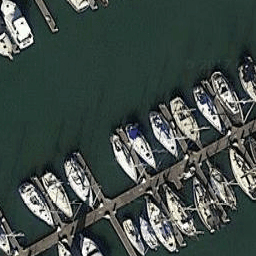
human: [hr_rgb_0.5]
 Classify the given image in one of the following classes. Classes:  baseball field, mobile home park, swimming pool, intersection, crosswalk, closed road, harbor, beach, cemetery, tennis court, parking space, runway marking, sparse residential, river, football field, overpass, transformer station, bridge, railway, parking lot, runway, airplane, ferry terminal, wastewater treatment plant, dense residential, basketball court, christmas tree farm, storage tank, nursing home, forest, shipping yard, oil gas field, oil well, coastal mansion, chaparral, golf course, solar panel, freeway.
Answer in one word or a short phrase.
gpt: harbor